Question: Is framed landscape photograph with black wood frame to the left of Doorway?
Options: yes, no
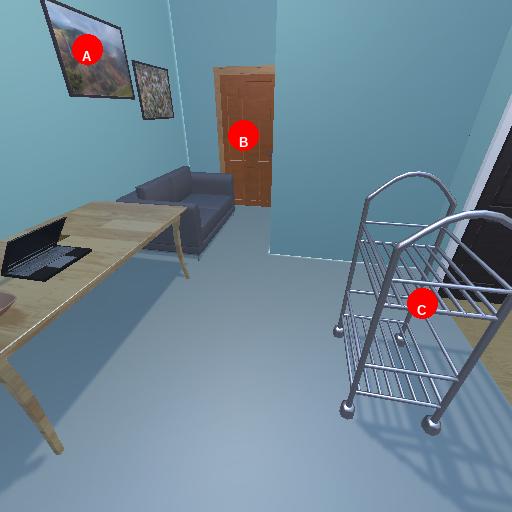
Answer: yes